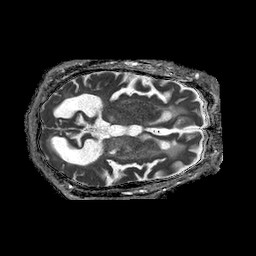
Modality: ADC
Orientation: axial
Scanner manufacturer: philips
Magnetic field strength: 1.5 T
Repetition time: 4.6 s
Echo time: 0.08941 s